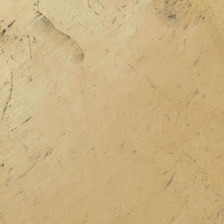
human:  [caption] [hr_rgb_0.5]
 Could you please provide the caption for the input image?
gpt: there is no green plant in the dry desert .

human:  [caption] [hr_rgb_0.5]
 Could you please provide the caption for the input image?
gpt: it is a large piece of yellow desert .

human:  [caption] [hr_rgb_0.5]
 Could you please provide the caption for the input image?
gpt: it is a large piece of yellow desert .

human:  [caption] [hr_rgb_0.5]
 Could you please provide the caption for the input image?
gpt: there is no green plant in the dry desert .

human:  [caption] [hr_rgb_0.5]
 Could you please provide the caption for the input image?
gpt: it is a large piece of yellow desert .